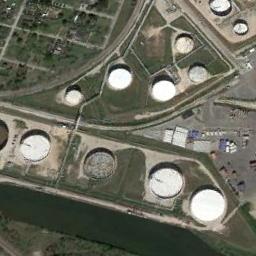
Label: storage tanks